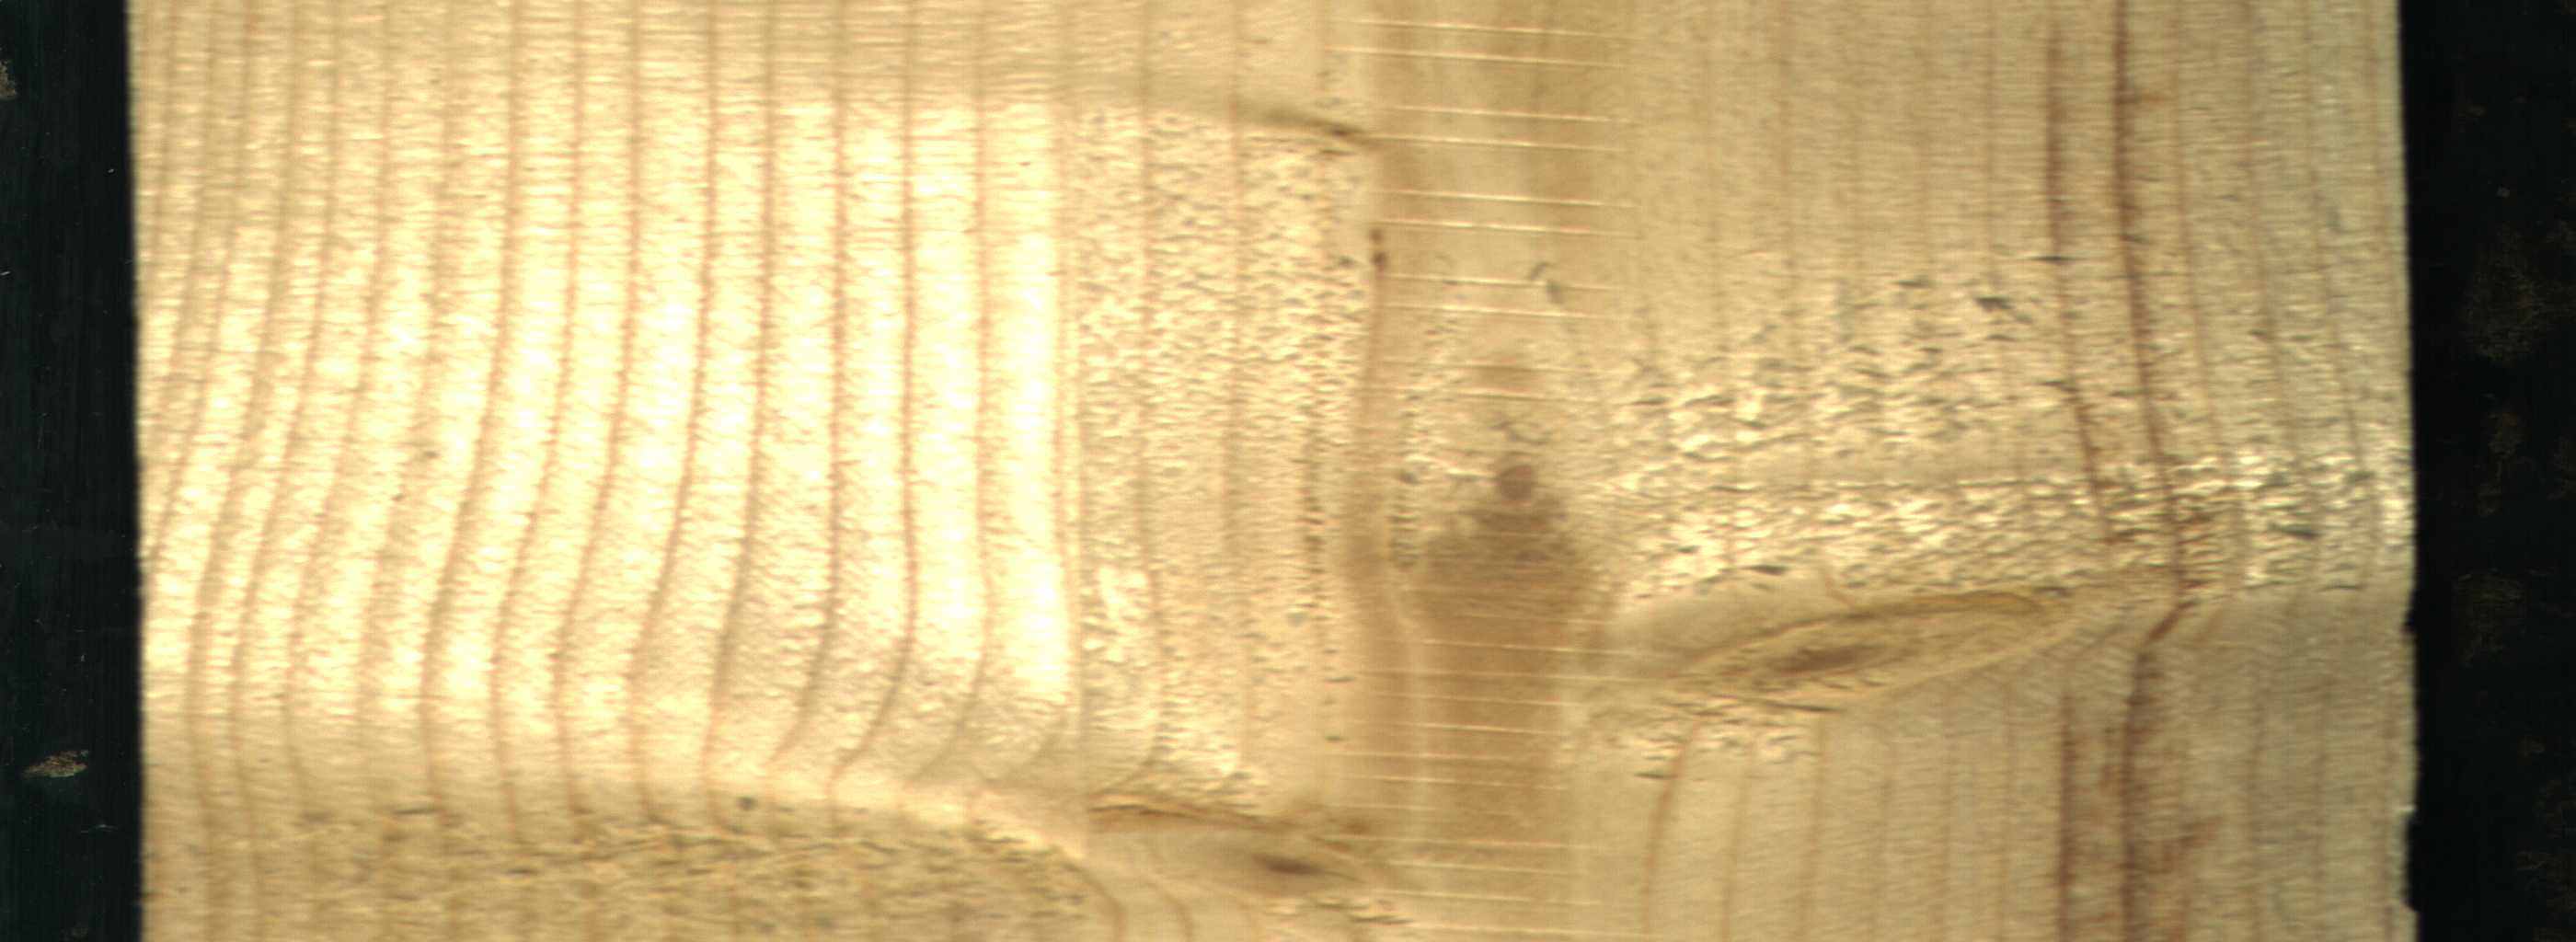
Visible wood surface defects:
Live_Knot
Live_Knot